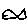
Label: fish